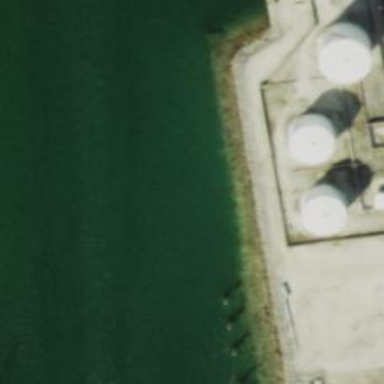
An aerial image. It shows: Dock located along the waterway.